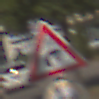
Verkehrszeichen: KurveRechts
Zusatzzeichen unten: Ueberholverbot
Umgebung: Outdoor, Urban
Tageszeit: Midday
Wetter: Clear
Licht: Natural
Jahreszeit: NotSpecified
Kontrast: HighContrast